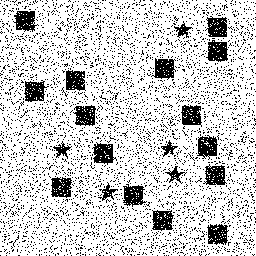
Squares: 15
Triangles: 0
Stars: 5
Total shapes: 20